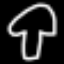
Label: mushroom